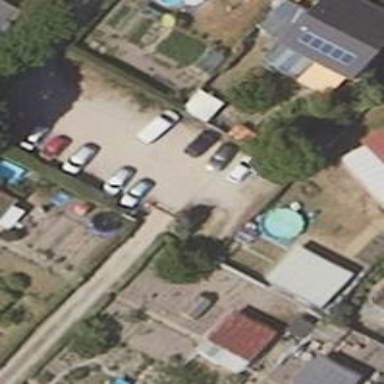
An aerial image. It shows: Parking area with compacted surface.